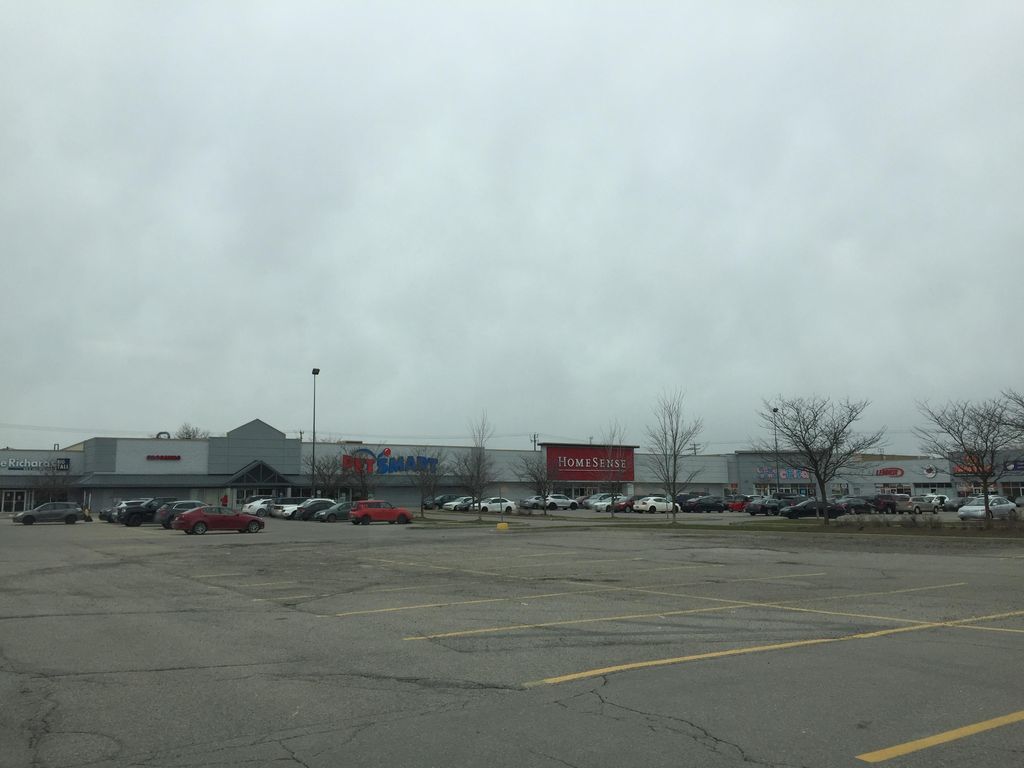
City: kitchener-waterloo